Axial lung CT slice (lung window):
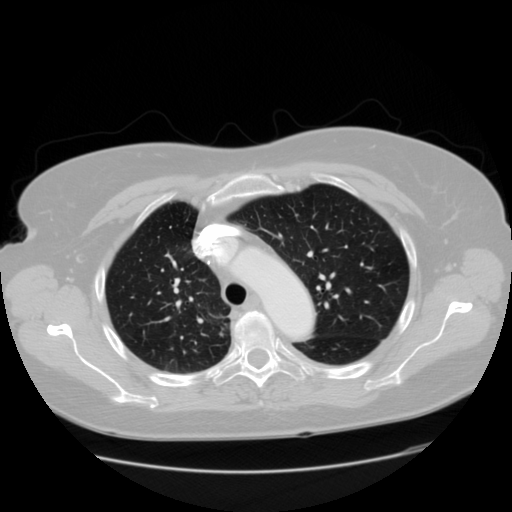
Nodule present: no